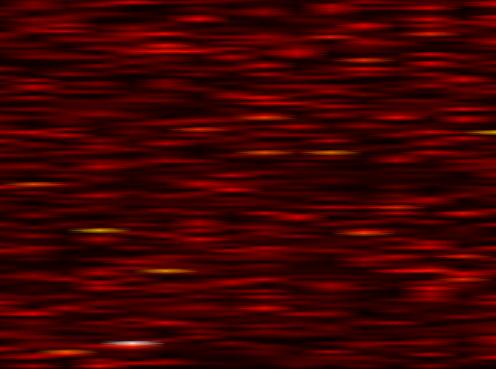
Label: OFDM